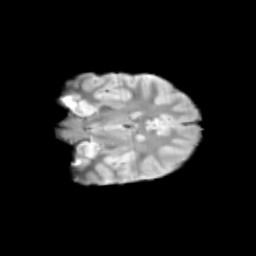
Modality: T2w
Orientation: coronal
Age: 10
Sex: male
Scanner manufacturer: siemens
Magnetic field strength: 3 T
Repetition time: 3.8 s
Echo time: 0.07 s